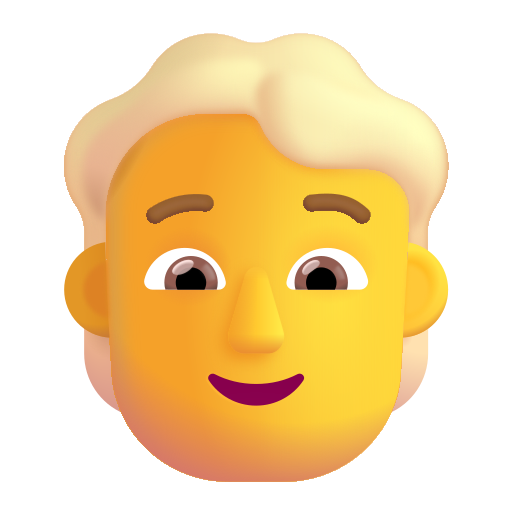
person blonde hair color default